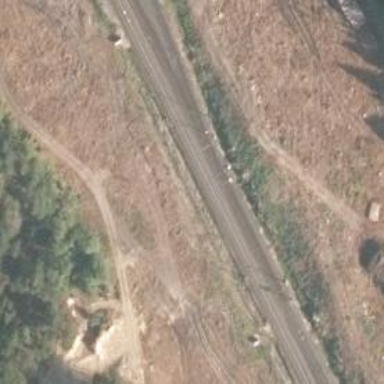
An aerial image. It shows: Electrified rail siding with contact line.